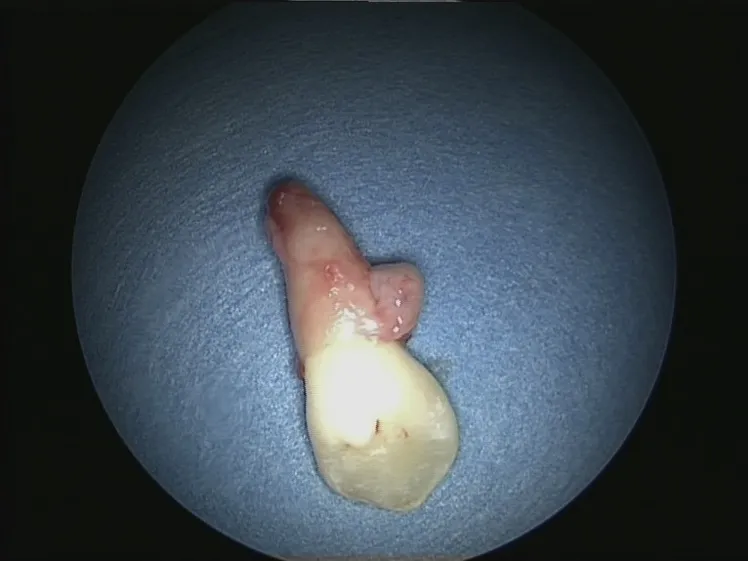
Gross specimen showing a canine tooth.
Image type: medical_photograph (other_medical_photograph)